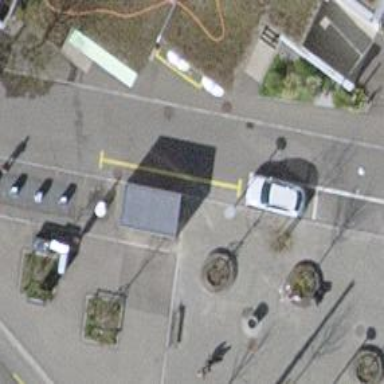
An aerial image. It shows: Toilets are available here.